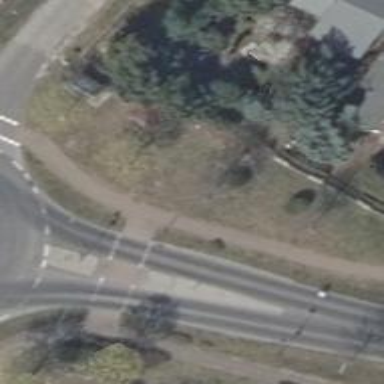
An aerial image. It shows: Tertiary road with asphalt surface.